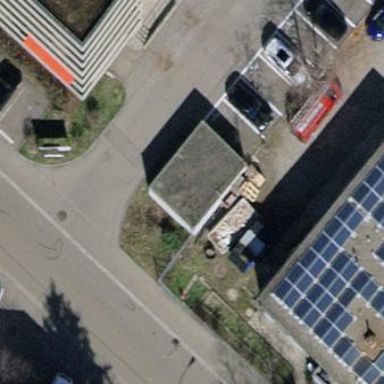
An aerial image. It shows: Building that houses power substation.